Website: crate-barrel
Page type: payment
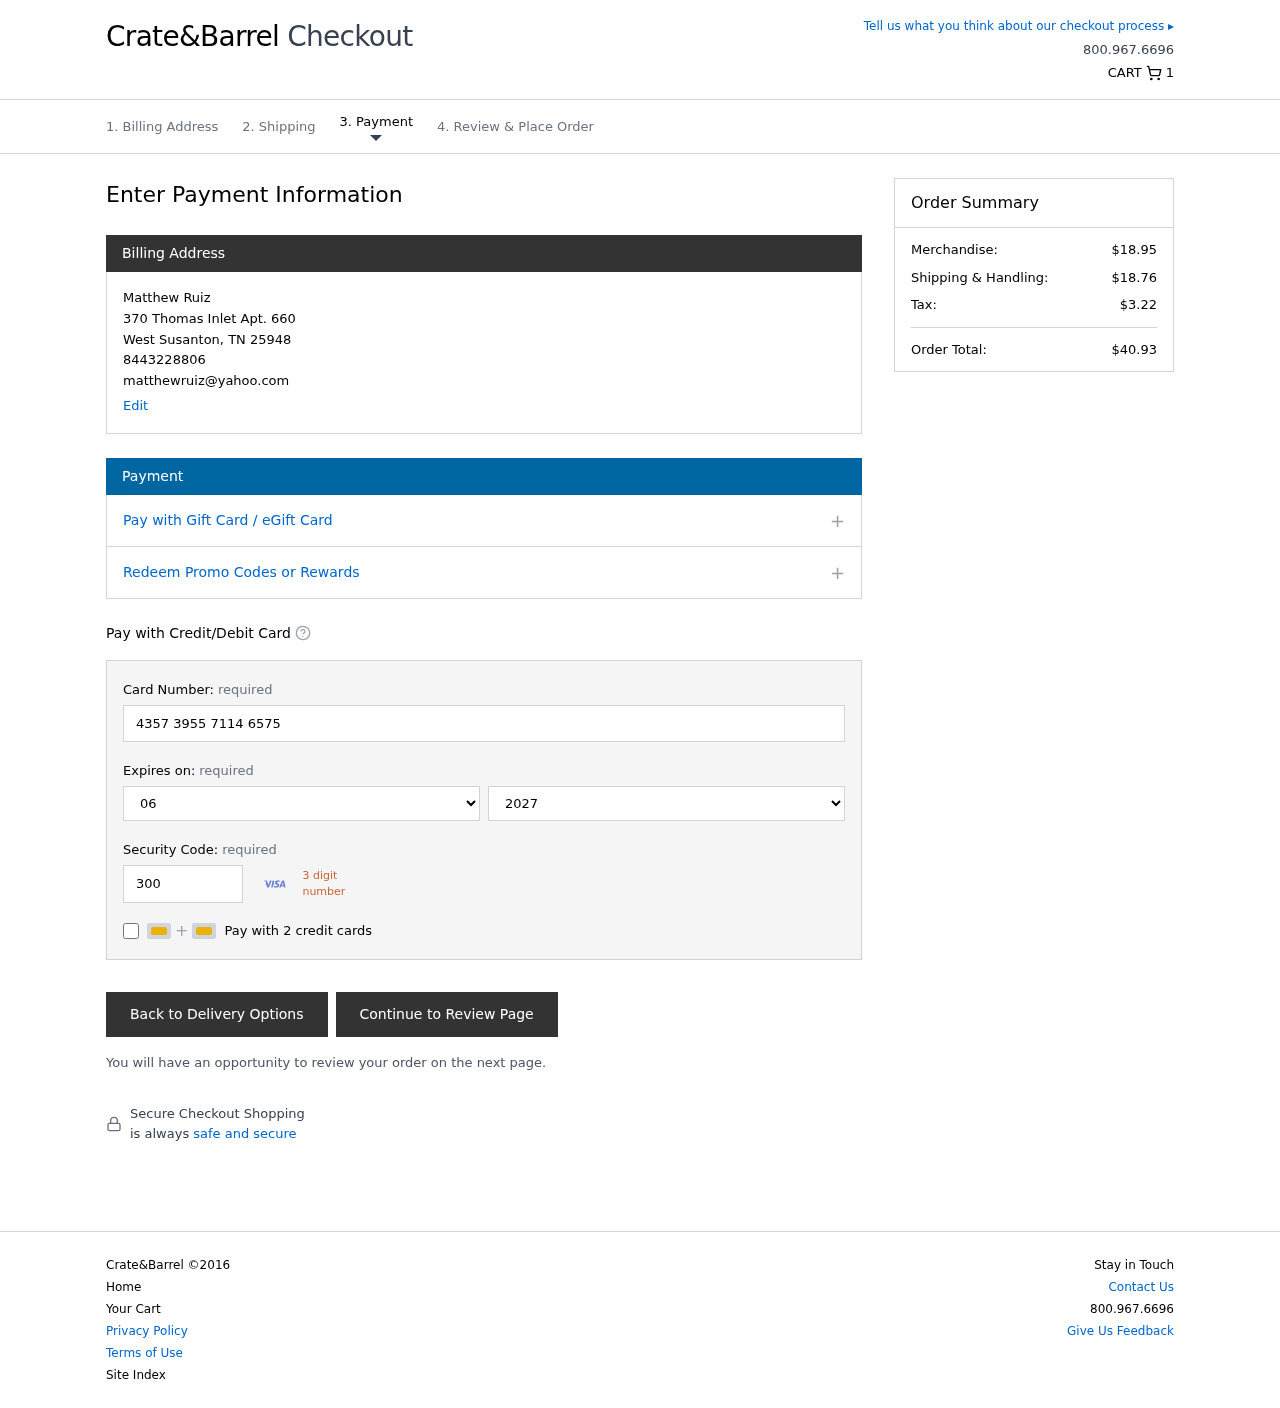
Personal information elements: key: PII_CARD_CVV
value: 300
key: PII_CARD_EXPIRY_MONTH
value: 06
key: PII_CARD_EXPIRY_YEAR
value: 27
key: PII_CARD_NUMBER
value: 4357 3955 7114 6575
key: PII_CITY
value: West Susanton
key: PII_EMAIL
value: matthewruiz@yahoo.com
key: PII_FULLNAME
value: Matthew Ruiz
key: PII_PHONE
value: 8443228806
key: PII_POSTCODE
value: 25948
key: PII_STATE_ABBR
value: TN
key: PII_STREET
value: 370 Thomas Inlet Apt. 660
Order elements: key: ORDER_NUM_ITEMS
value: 1
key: ORDER_SUBTOTAL
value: $18.95
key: ORDER_SHIPPING_COST
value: $18.76
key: ORDER_TAX
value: $3.22
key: ORDER_TOTAL
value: $40.93